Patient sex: F
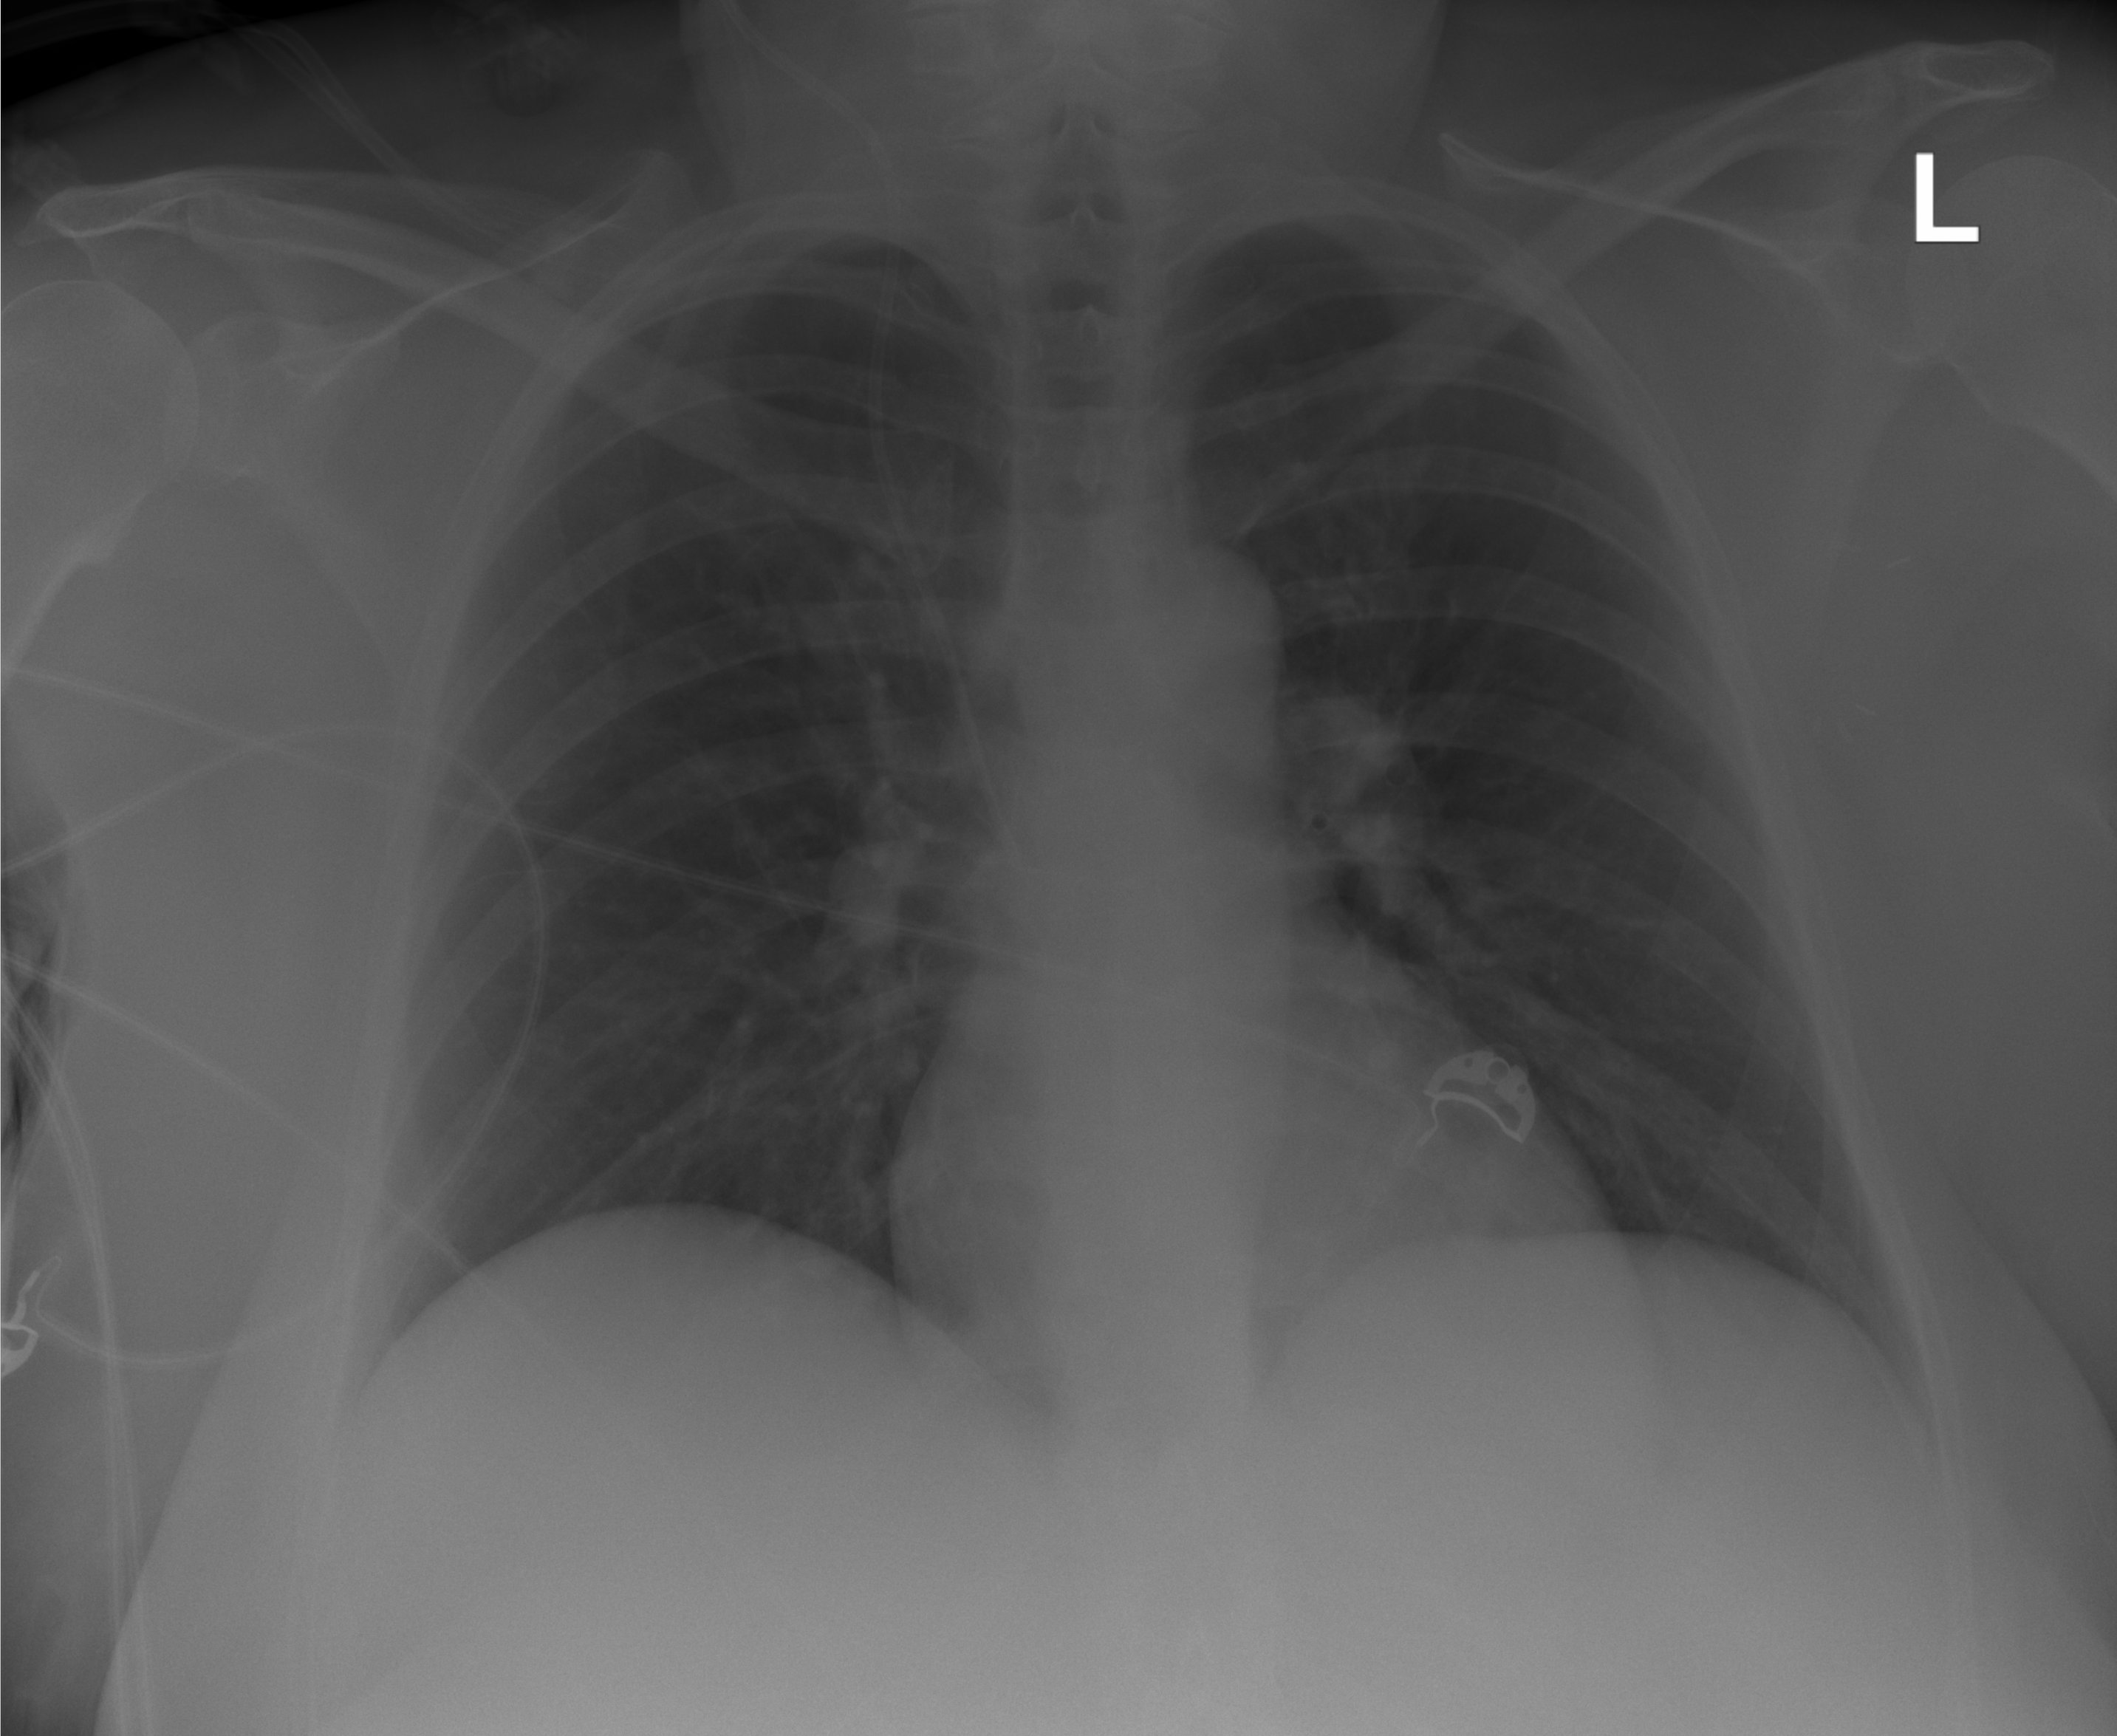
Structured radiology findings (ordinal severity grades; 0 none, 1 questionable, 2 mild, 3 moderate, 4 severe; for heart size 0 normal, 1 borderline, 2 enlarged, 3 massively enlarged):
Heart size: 0
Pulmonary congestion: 0
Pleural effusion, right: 0
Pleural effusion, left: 0
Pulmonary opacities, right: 0
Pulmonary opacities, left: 0
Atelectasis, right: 2
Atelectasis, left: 0